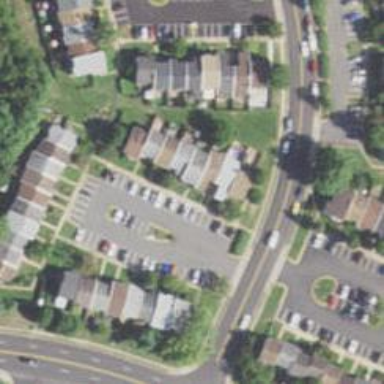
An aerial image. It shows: Neighborhood.